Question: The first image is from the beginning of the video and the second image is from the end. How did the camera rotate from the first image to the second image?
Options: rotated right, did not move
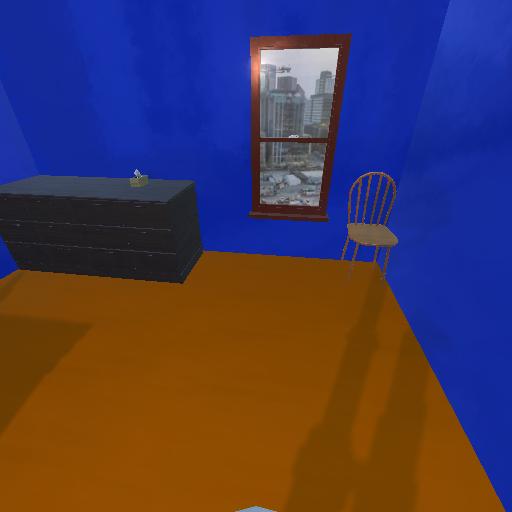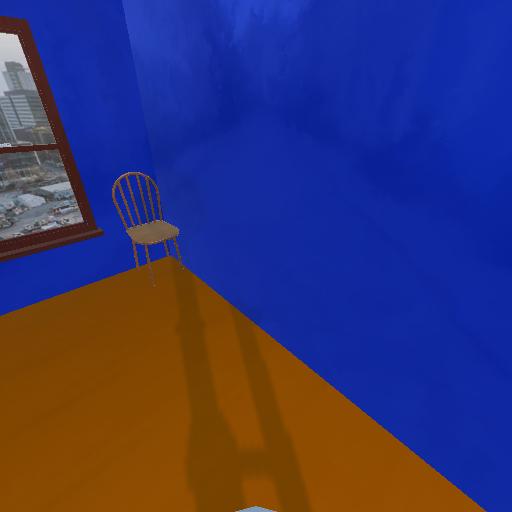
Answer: rotated right